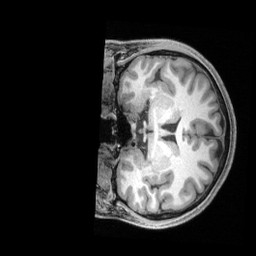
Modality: T1w
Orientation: coronal
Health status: healthy
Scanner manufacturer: siemens
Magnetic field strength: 3 T
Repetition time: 2.4 s
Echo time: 0.00201 s